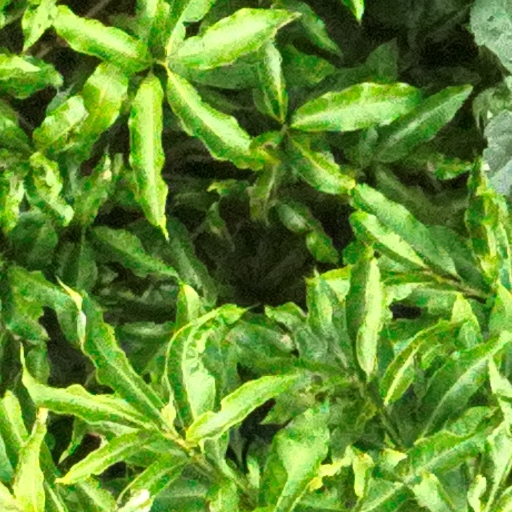
Species: Ocotea leptobotra
GBIF accepted scientific name: Ocotea leptobotra
Crown area (m\u00b2): 153.316